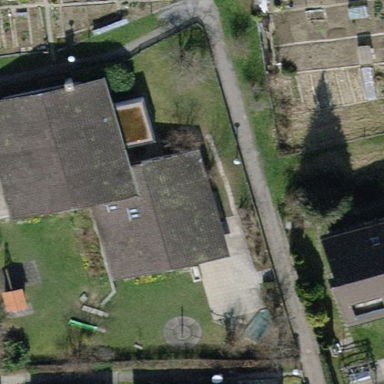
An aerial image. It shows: Kindergarten building.